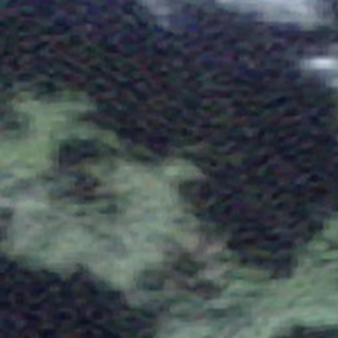
Label: other